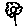
Label: flower